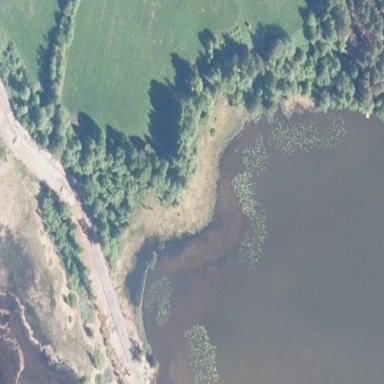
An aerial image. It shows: Wetland area dominated by reedbeds.